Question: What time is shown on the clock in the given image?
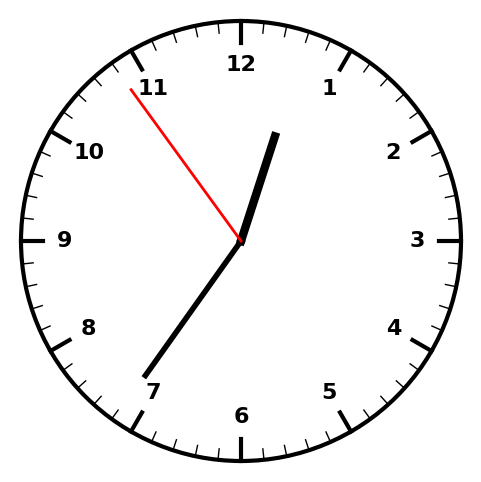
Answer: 12:35:54